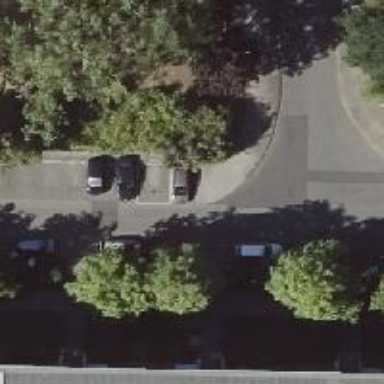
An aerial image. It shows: Residential road with parallel parking lane on the left side. The road has asphalt surface.